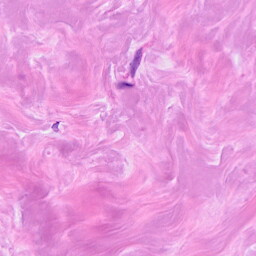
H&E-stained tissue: Breast